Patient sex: M
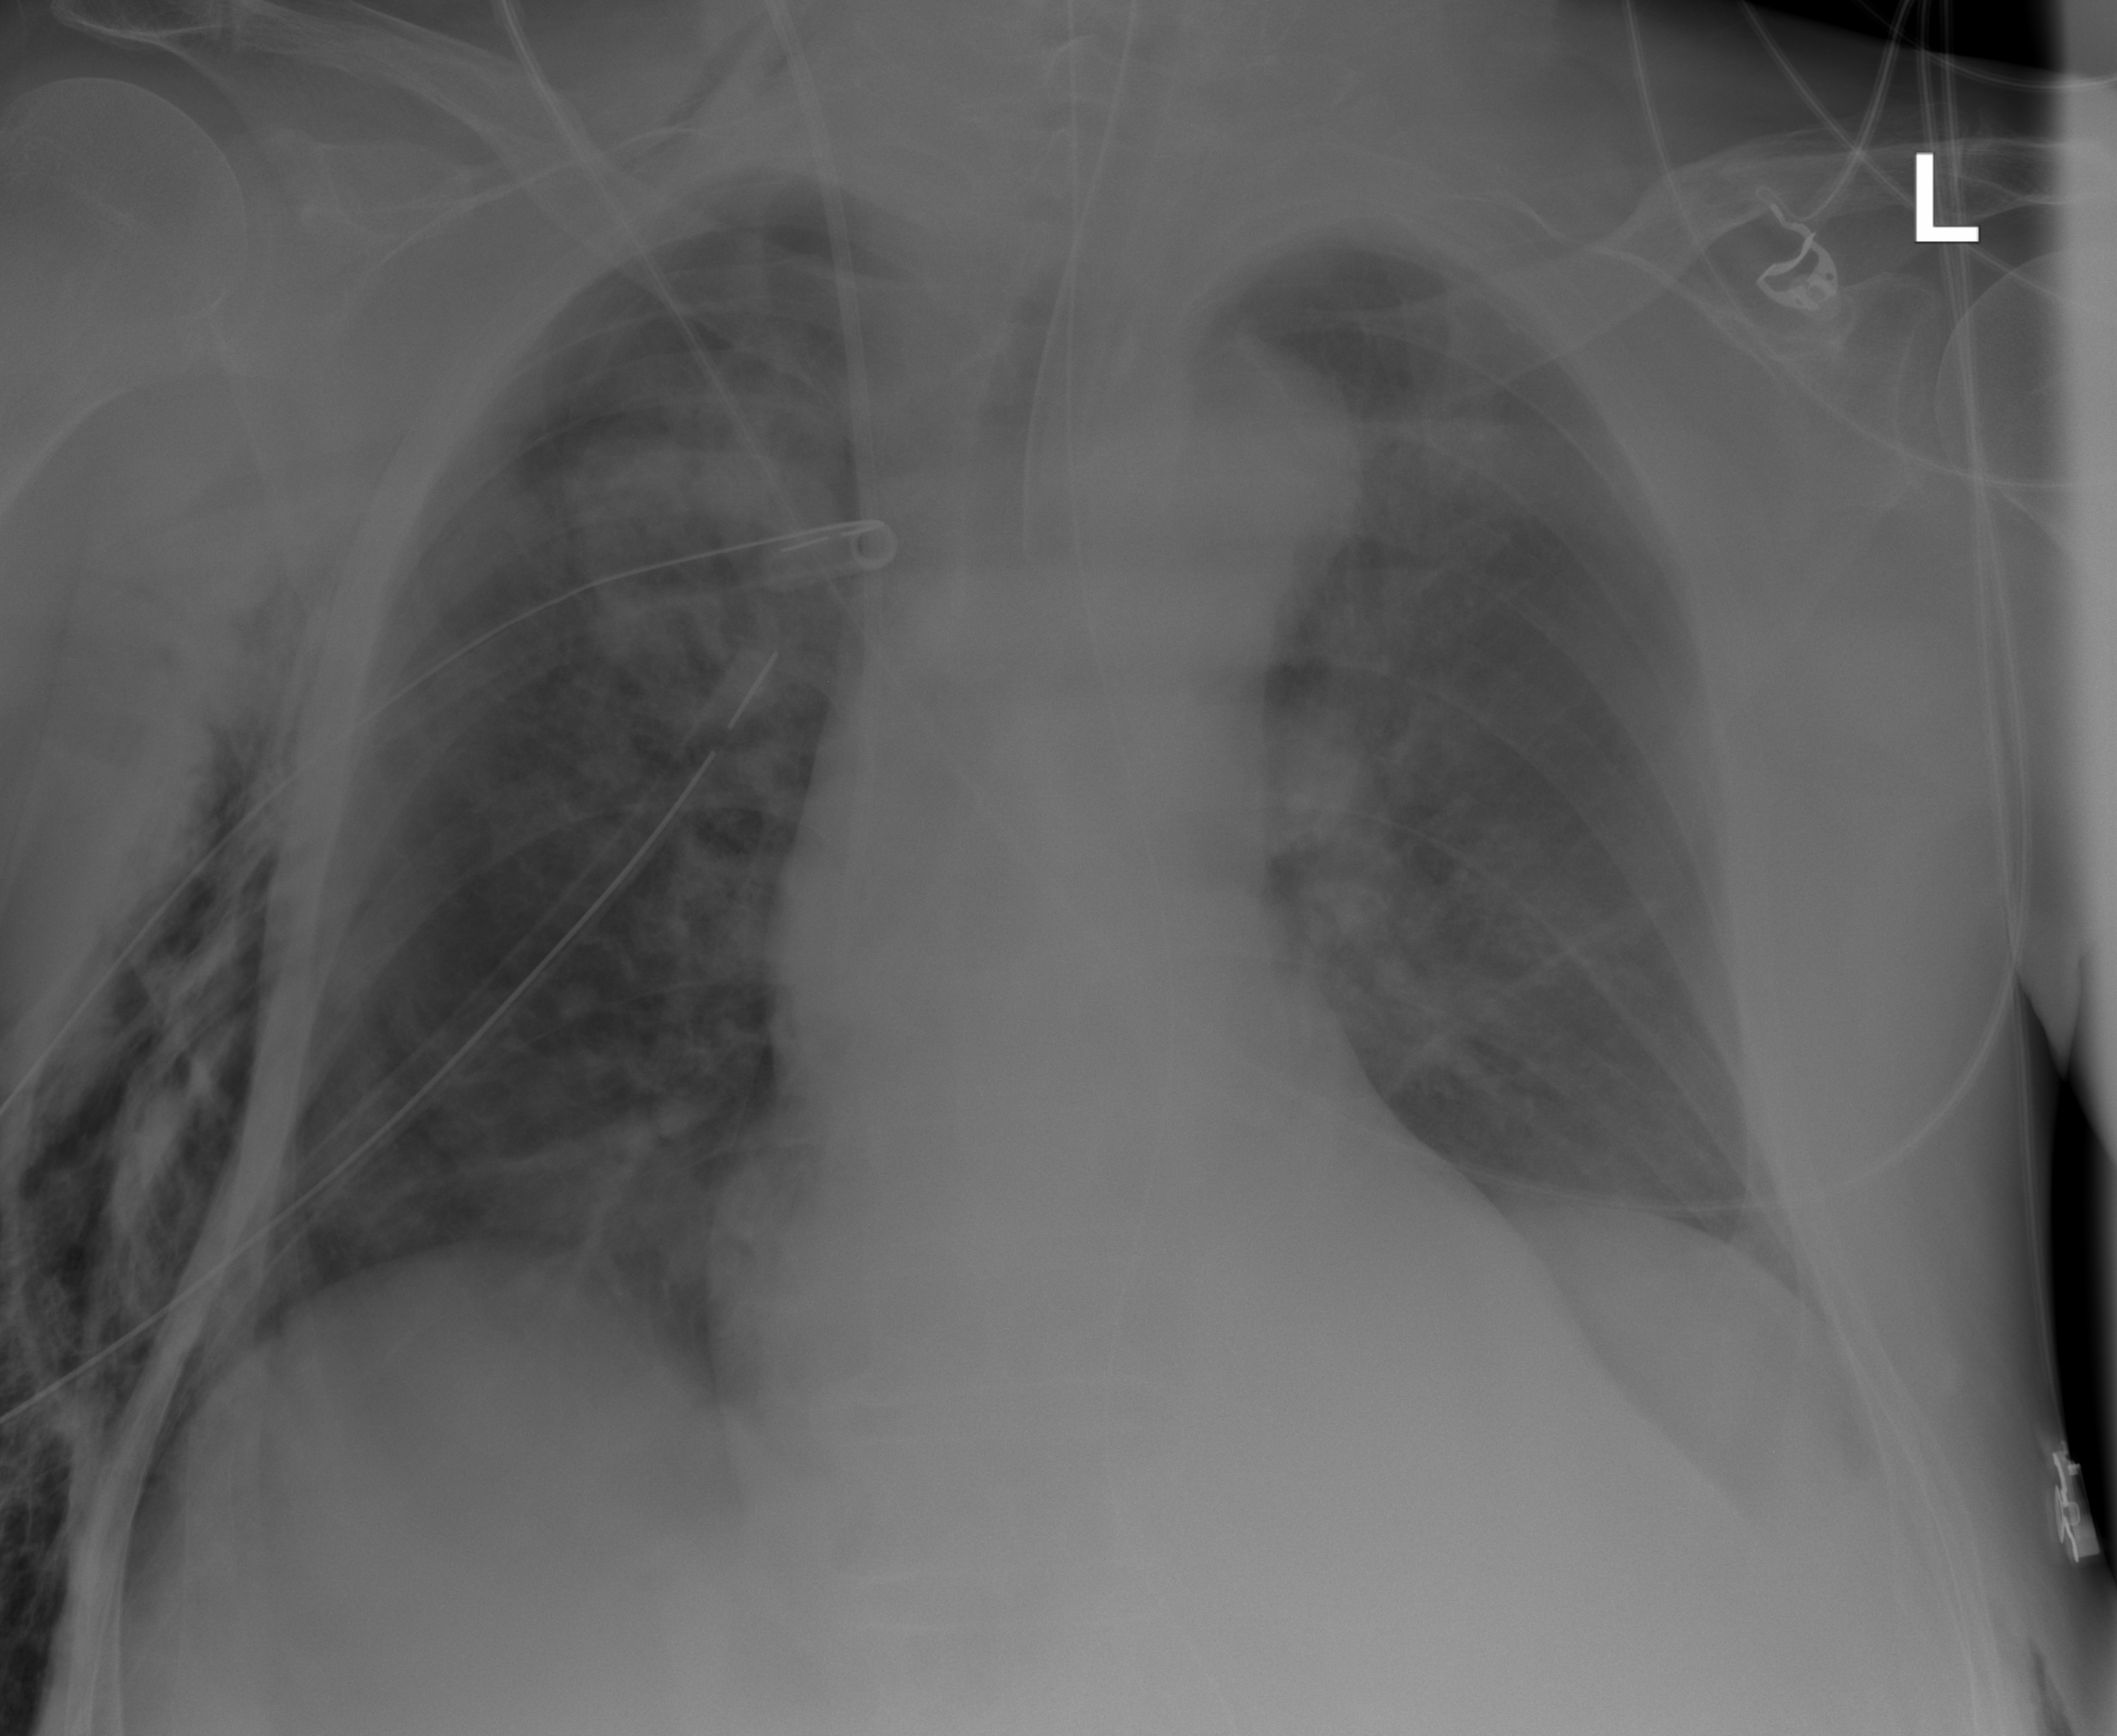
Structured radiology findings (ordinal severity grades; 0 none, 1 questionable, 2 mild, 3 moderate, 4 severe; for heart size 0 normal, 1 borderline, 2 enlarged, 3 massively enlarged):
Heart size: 1
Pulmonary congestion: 0
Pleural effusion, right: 0
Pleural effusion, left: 0
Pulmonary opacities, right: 2
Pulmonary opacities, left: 0
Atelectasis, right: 3
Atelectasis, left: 0